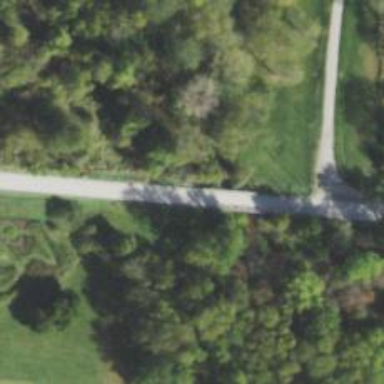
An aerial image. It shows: Unclassified road with bridge.